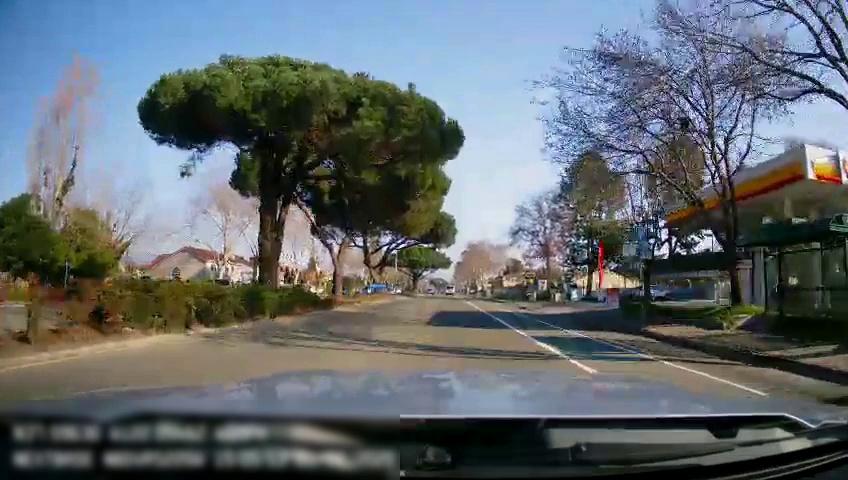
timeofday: Day
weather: Sunny
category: Drivable Space
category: Drivable Space
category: Lanes | Current Lane
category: Lanes | Alternate Lane